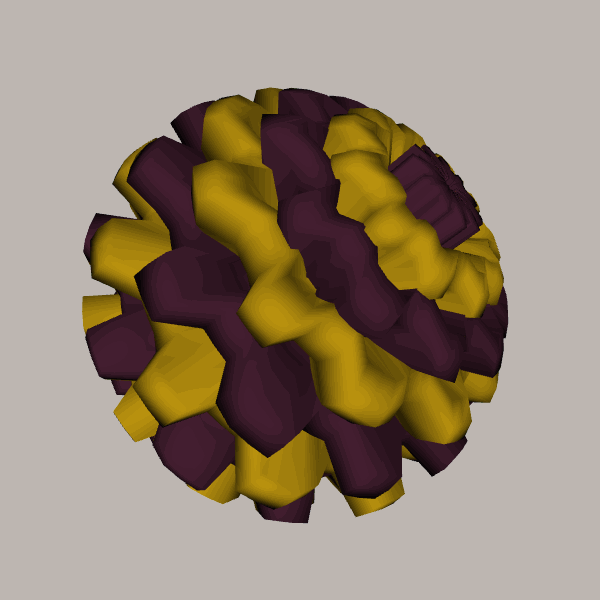
Background: light